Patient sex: M
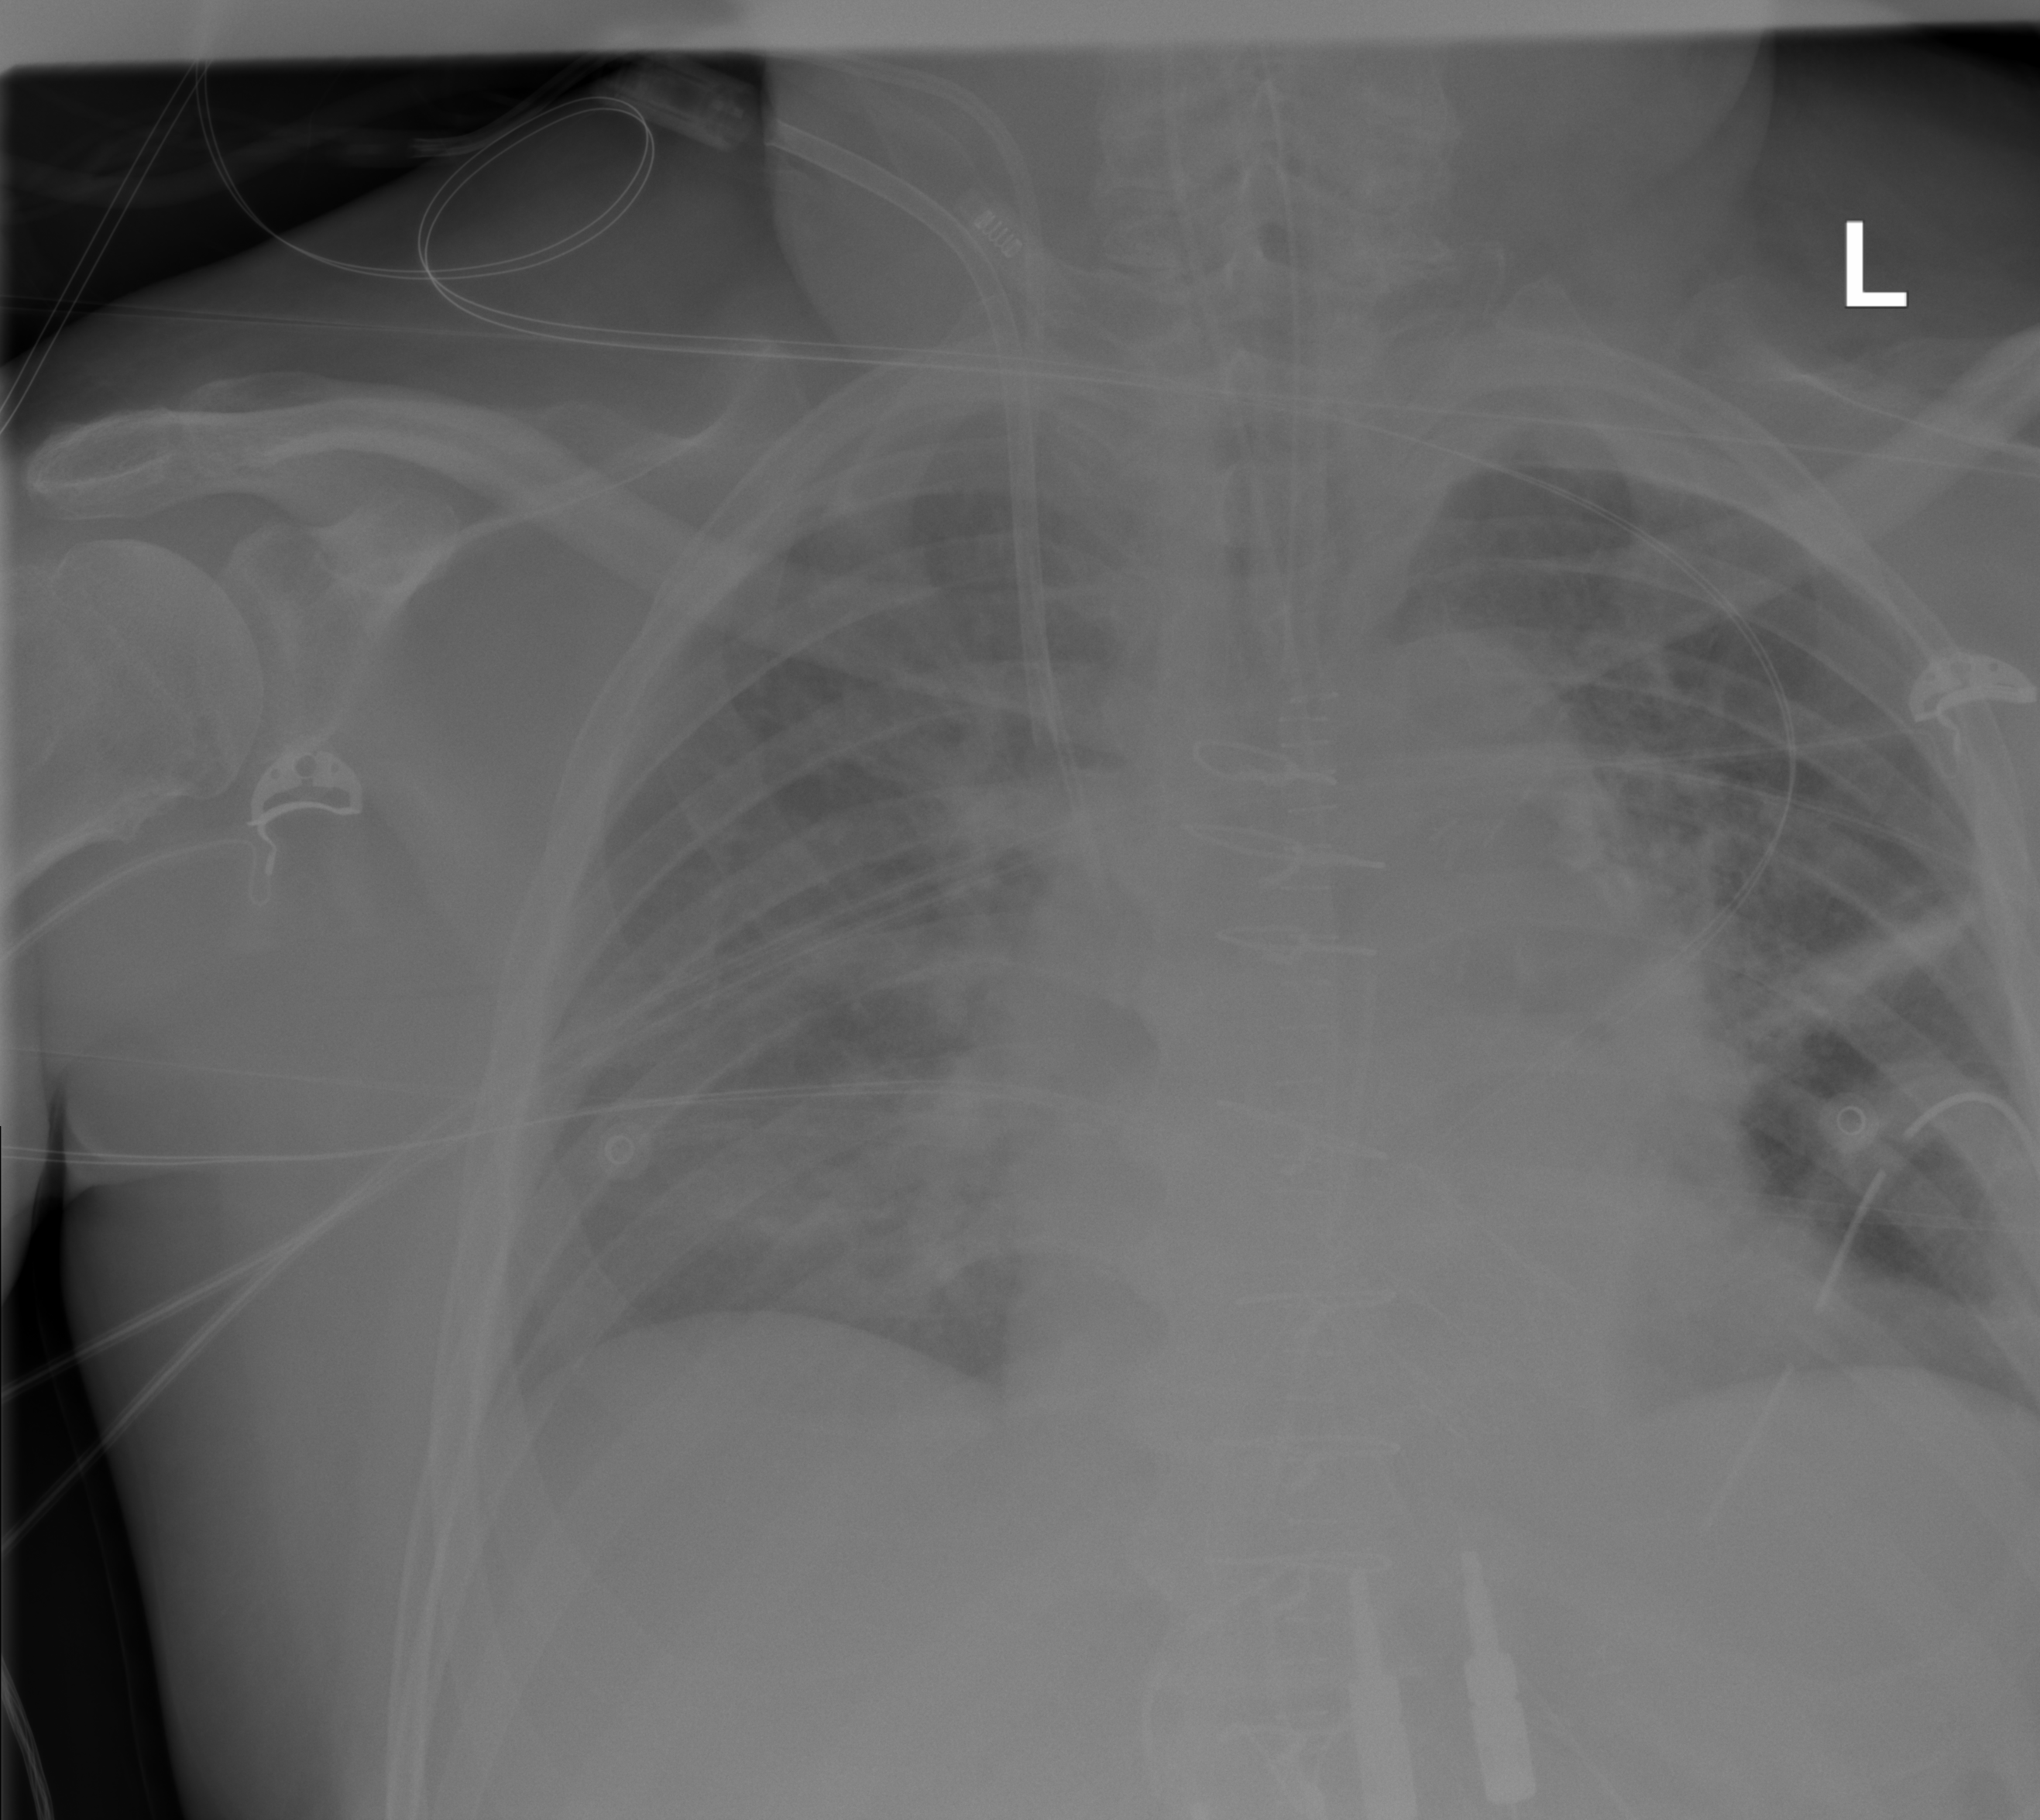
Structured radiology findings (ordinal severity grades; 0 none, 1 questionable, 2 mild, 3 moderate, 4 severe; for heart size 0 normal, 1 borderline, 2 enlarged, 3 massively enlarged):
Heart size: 0
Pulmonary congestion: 0
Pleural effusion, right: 0
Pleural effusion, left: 0
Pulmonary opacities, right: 0
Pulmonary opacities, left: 0
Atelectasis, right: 2
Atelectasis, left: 2